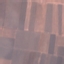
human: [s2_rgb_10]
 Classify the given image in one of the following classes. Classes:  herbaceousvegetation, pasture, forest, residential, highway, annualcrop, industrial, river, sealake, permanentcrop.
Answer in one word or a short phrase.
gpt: AnnualCrop